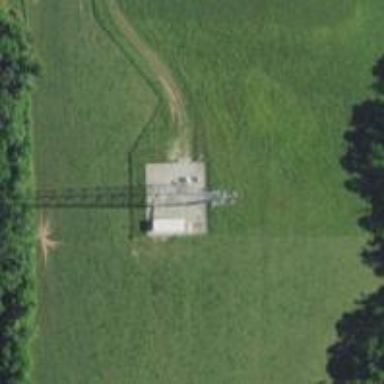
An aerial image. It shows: Mast structure.